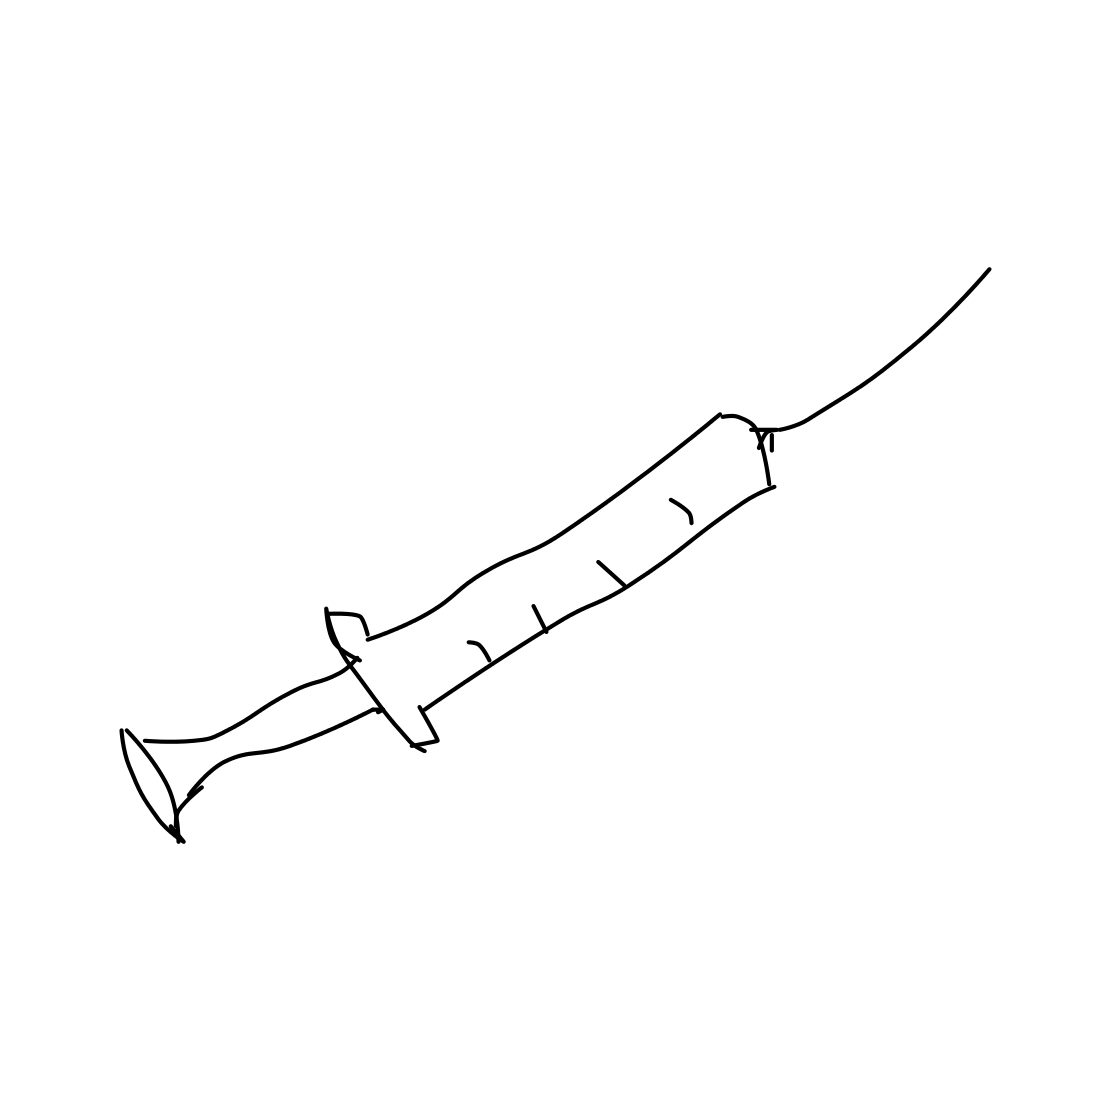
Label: syringe